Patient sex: F
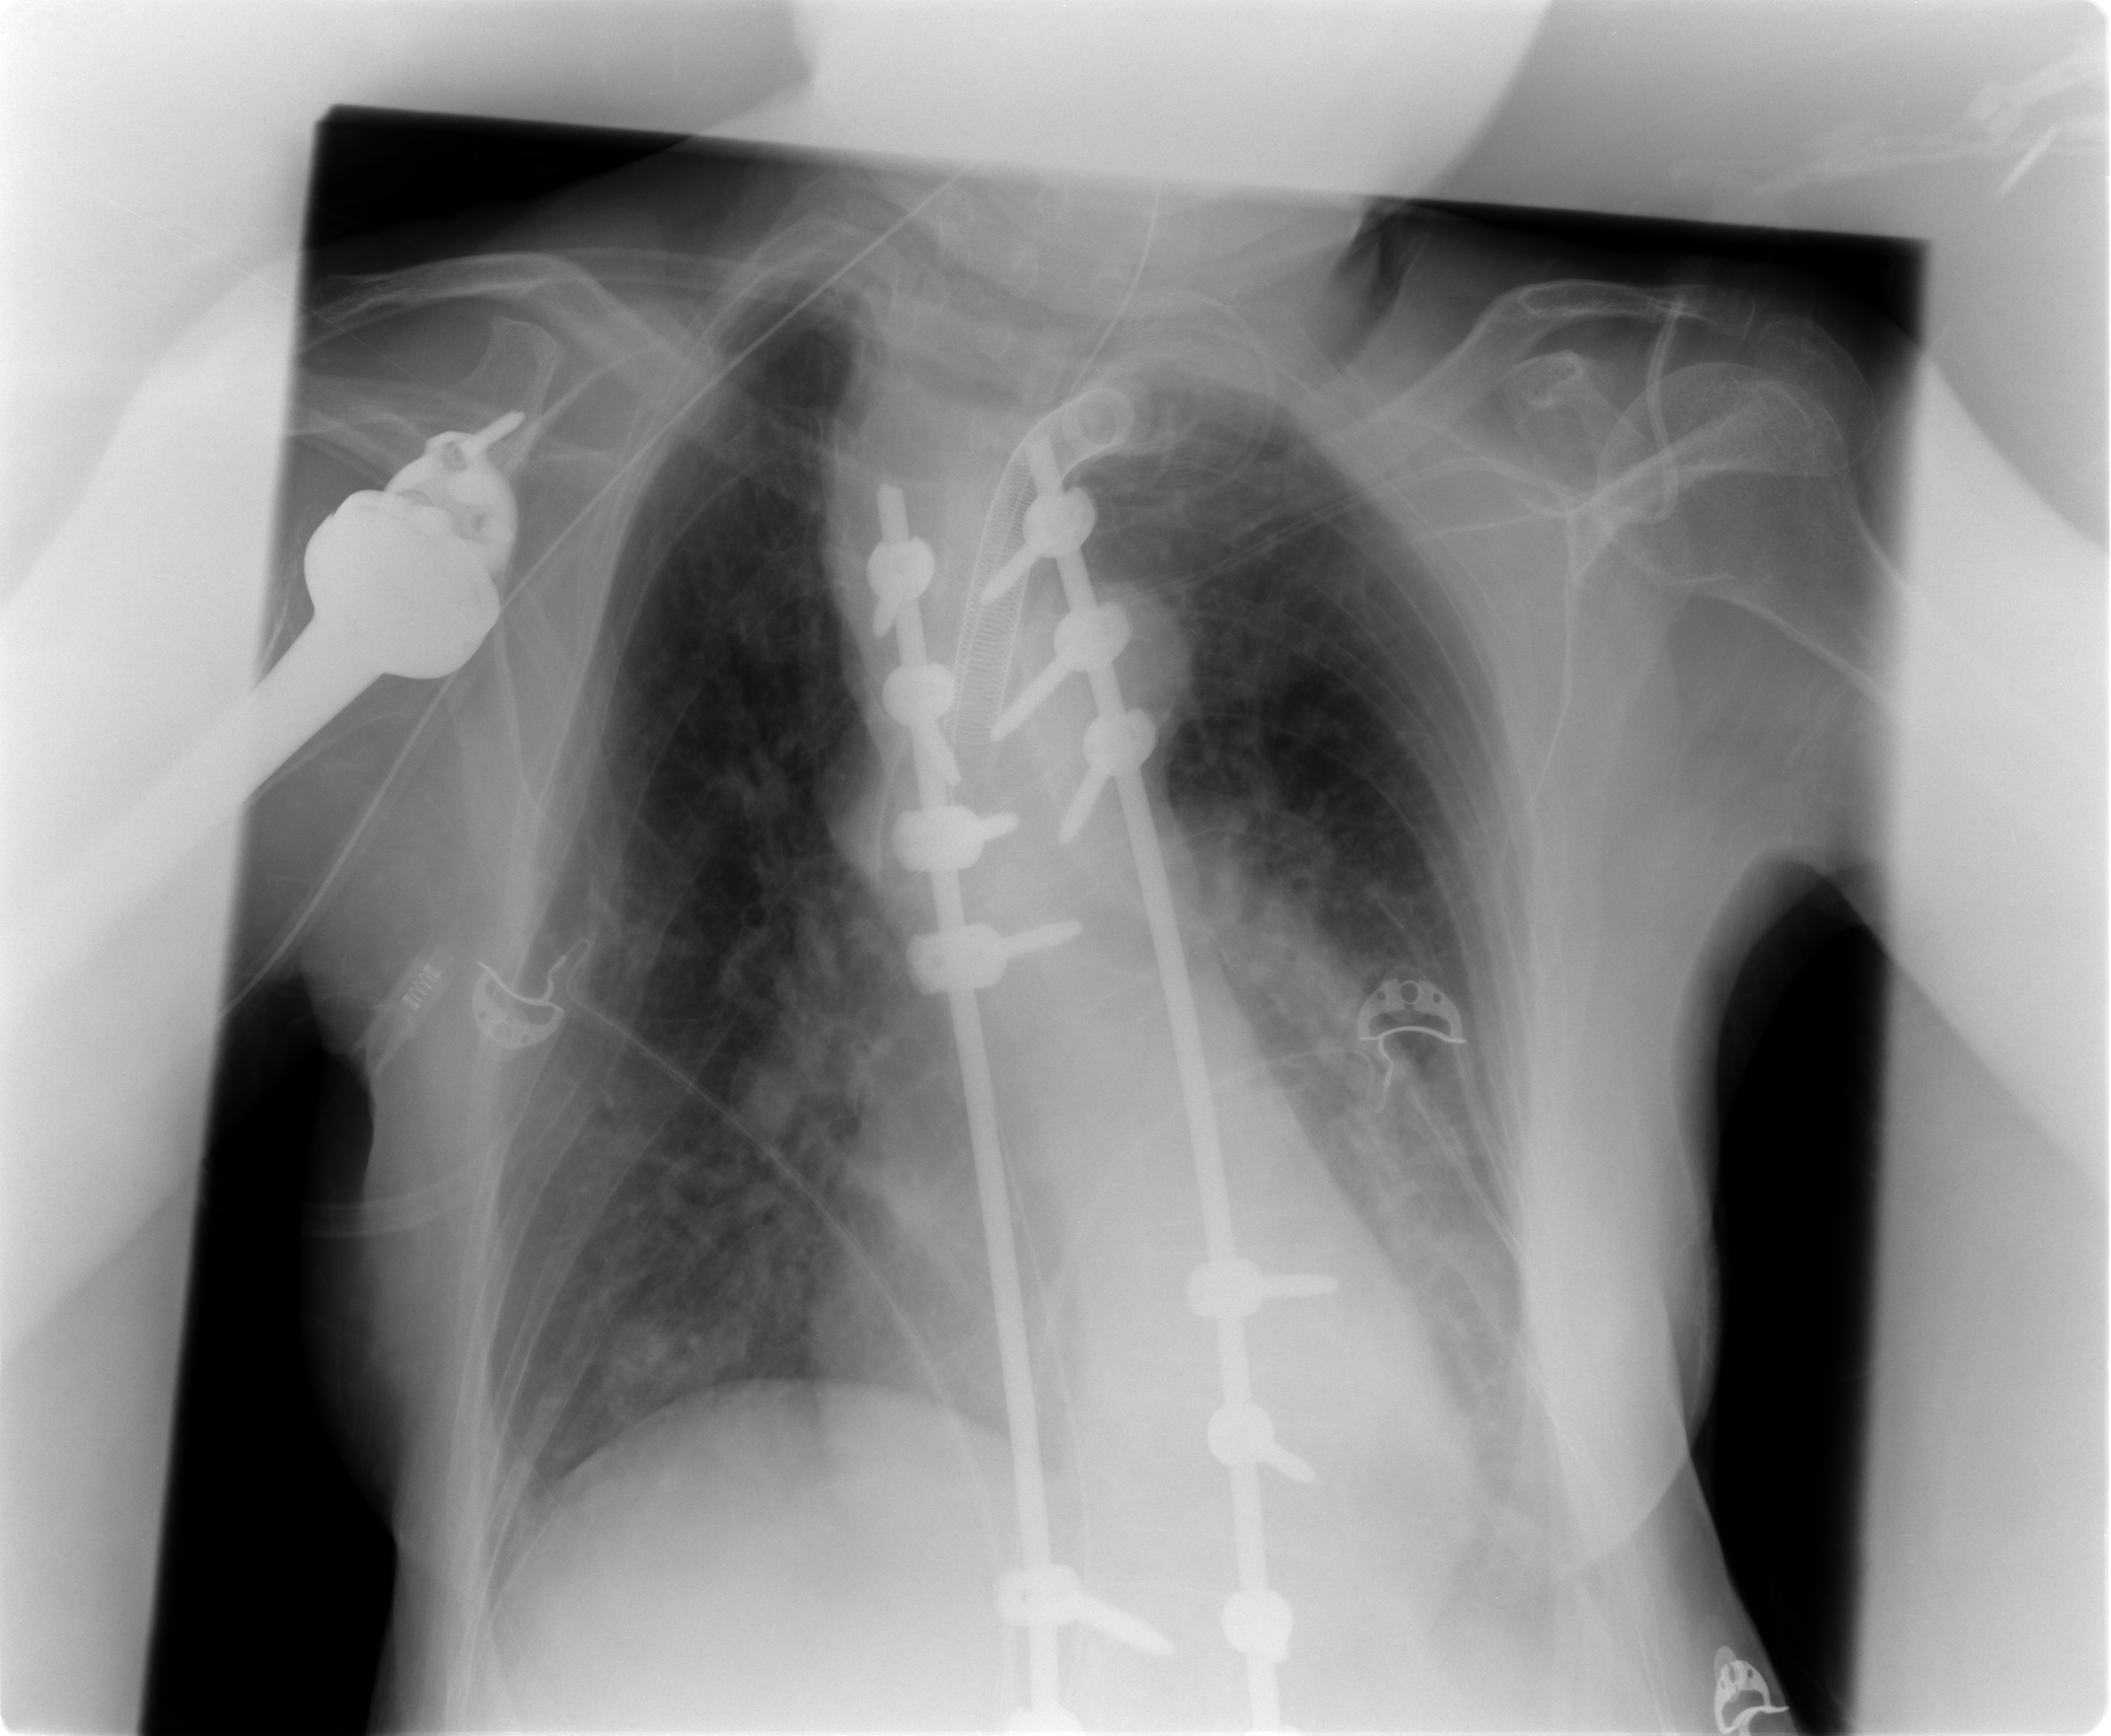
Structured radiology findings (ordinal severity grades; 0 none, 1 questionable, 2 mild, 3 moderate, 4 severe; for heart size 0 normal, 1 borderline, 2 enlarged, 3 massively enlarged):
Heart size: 0
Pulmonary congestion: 2
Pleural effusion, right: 0
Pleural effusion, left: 2
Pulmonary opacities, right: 2
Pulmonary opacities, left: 3
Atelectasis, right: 2
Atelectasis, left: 3